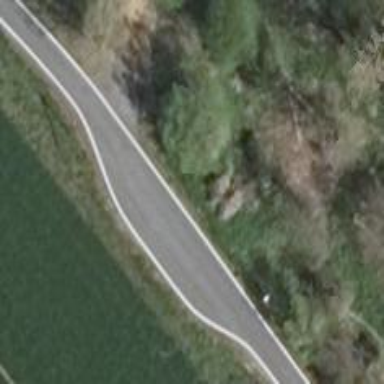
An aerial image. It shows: Passing place on the road.